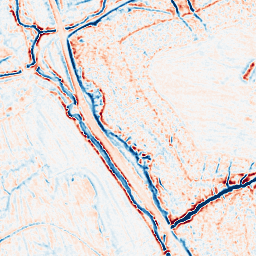
Category: edge_preserving
Decomposition family: bilateral
Decomposition parameters: d: 9
sigma_color: 100
sigma_space: 25
Upsampling method: linear_exact
Upsampling parameters: scale: 2
Upsampling scale: 2